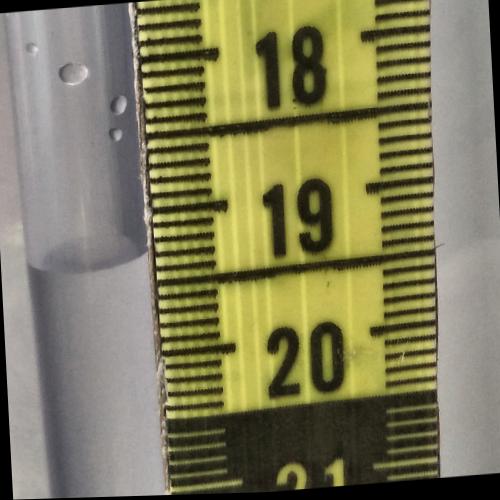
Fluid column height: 19.3 cm